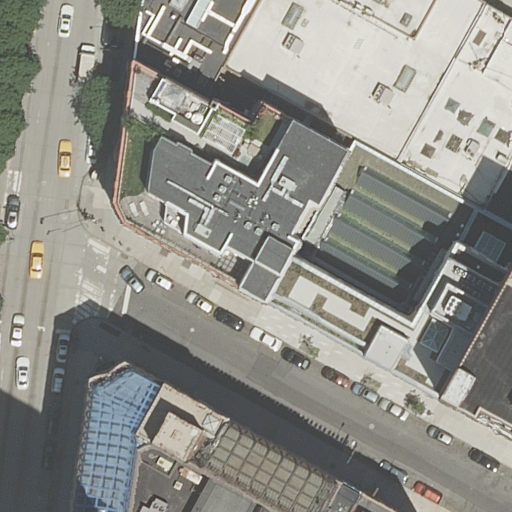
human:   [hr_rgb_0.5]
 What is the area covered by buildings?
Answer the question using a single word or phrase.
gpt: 6081m2

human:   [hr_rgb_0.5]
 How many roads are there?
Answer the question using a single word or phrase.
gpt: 6

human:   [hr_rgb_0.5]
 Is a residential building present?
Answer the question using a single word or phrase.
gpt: yes

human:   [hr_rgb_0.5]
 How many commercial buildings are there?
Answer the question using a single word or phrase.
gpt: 0

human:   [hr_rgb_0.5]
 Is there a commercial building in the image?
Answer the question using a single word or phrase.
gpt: no

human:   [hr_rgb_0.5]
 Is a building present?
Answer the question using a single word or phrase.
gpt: yes

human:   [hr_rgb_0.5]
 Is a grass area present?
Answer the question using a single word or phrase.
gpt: yes

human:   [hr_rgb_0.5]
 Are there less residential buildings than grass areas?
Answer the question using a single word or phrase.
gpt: no

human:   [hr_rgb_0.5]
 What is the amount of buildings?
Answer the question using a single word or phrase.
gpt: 8

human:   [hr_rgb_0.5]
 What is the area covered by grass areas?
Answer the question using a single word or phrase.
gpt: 658m2

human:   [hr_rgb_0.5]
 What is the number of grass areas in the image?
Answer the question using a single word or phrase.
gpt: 1

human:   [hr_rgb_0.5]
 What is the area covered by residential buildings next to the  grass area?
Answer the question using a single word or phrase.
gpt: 6081m2

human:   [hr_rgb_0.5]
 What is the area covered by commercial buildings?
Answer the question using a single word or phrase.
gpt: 0m2

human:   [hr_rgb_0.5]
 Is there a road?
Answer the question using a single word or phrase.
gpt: yes

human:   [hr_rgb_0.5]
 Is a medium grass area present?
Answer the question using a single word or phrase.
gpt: no

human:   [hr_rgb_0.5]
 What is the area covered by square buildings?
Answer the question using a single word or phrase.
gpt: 0m2

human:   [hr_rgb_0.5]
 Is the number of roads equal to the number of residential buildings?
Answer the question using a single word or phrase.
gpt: no

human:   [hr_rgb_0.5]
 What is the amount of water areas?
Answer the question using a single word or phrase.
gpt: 0

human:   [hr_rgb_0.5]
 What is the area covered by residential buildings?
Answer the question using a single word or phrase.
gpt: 6081m2

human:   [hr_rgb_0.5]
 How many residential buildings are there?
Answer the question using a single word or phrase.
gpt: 8

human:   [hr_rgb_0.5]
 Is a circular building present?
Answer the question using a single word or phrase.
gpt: no

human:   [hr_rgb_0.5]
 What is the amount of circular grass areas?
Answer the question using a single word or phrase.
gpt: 0

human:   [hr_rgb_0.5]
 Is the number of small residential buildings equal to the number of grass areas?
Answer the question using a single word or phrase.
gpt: yes

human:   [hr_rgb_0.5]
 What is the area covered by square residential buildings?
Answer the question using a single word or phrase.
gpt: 0m2

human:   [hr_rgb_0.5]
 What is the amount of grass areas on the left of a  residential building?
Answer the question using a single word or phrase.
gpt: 1

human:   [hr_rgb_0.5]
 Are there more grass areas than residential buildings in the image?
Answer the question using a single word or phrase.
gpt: no

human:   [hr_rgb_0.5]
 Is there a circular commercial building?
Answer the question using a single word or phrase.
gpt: no

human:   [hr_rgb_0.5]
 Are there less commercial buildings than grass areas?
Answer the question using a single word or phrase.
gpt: yes

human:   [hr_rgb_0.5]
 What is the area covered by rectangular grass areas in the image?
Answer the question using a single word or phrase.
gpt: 658m2

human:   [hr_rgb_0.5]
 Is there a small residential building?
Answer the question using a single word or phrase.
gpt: yes

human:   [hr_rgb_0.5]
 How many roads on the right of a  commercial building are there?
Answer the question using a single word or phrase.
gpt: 0

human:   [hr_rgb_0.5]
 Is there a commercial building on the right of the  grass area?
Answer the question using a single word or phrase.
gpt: no

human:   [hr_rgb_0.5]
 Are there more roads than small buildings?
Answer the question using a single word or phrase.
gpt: yes

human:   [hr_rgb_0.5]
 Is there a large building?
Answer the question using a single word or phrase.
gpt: yes

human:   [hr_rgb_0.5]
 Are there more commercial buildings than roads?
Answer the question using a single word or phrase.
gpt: no

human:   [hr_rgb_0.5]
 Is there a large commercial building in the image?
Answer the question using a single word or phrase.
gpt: no

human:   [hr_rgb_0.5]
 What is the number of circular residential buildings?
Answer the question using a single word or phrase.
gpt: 0

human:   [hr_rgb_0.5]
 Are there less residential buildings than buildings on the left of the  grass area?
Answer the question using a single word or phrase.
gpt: no

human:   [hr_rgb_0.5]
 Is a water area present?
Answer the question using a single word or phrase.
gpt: no

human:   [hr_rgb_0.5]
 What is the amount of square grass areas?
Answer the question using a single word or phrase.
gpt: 0

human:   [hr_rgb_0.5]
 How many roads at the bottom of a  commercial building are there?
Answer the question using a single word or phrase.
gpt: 0

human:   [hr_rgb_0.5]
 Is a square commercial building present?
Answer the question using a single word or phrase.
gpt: no

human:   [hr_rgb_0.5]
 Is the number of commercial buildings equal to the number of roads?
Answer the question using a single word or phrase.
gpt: no

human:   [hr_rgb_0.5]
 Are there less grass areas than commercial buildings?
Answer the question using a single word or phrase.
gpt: no

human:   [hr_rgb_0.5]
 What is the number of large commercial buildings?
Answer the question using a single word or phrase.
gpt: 0

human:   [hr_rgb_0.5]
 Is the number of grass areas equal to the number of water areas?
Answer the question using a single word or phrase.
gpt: no

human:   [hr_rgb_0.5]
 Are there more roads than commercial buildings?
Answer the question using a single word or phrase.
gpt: yes

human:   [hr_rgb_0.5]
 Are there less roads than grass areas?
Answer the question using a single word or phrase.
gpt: no

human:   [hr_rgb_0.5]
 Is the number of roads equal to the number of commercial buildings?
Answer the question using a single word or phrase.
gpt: no

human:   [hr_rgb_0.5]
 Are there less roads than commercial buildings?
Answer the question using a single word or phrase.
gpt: no

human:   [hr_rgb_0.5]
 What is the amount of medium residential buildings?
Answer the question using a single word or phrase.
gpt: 2

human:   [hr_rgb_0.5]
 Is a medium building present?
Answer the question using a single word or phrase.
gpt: yes

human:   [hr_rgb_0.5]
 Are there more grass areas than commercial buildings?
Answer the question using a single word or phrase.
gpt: yes

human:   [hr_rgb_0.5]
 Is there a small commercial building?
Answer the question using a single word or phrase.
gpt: no

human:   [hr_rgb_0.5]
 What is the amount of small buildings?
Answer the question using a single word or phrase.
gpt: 1

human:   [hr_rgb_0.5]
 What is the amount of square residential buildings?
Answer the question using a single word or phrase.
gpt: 0

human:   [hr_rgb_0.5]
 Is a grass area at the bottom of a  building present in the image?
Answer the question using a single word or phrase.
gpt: no

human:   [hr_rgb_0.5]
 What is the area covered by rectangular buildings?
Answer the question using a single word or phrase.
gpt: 1820m2

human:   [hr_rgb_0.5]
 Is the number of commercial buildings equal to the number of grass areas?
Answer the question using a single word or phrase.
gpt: no

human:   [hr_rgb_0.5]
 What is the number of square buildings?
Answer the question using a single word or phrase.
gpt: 0

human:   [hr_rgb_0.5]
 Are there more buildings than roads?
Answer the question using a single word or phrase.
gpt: yes

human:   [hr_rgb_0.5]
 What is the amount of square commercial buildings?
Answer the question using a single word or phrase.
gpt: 0

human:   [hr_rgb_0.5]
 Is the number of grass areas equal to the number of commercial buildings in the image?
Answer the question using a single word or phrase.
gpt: no

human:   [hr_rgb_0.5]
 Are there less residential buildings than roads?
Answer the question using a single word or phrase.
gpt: no